Field crop: maize
Growth stage: 1
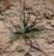
Species: salsola